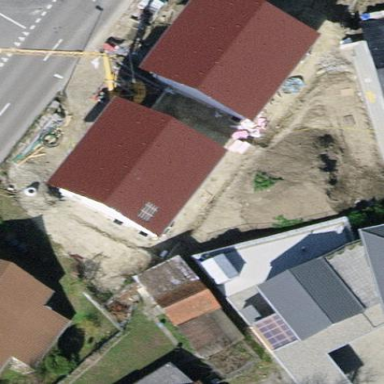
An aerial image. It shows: Gabled building.